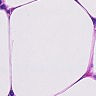
Metastatic tissue present: no